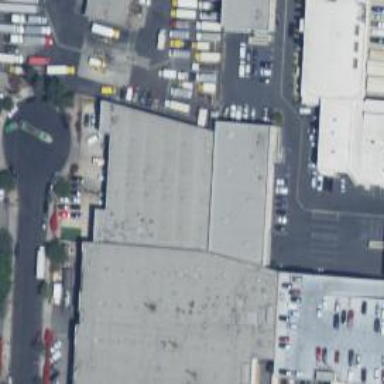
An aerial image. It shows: Warehouse building.